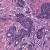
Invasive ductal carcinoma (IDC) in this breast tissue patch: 1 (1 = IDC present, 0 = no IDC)